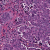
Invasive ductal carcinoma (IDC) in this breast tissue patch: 1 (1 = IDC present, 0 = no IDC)